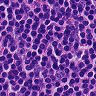
Metastatic tissue present: no